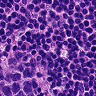
Metastatic tissue present: no